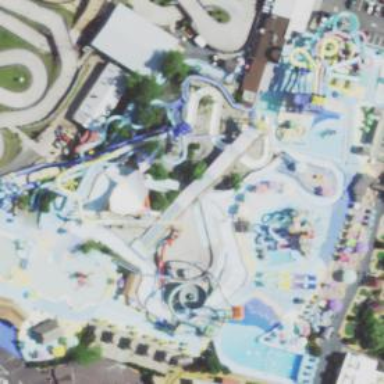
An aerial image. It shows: Water slide attraction.